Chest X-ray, AP view. Patient: 51 years old, sex M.
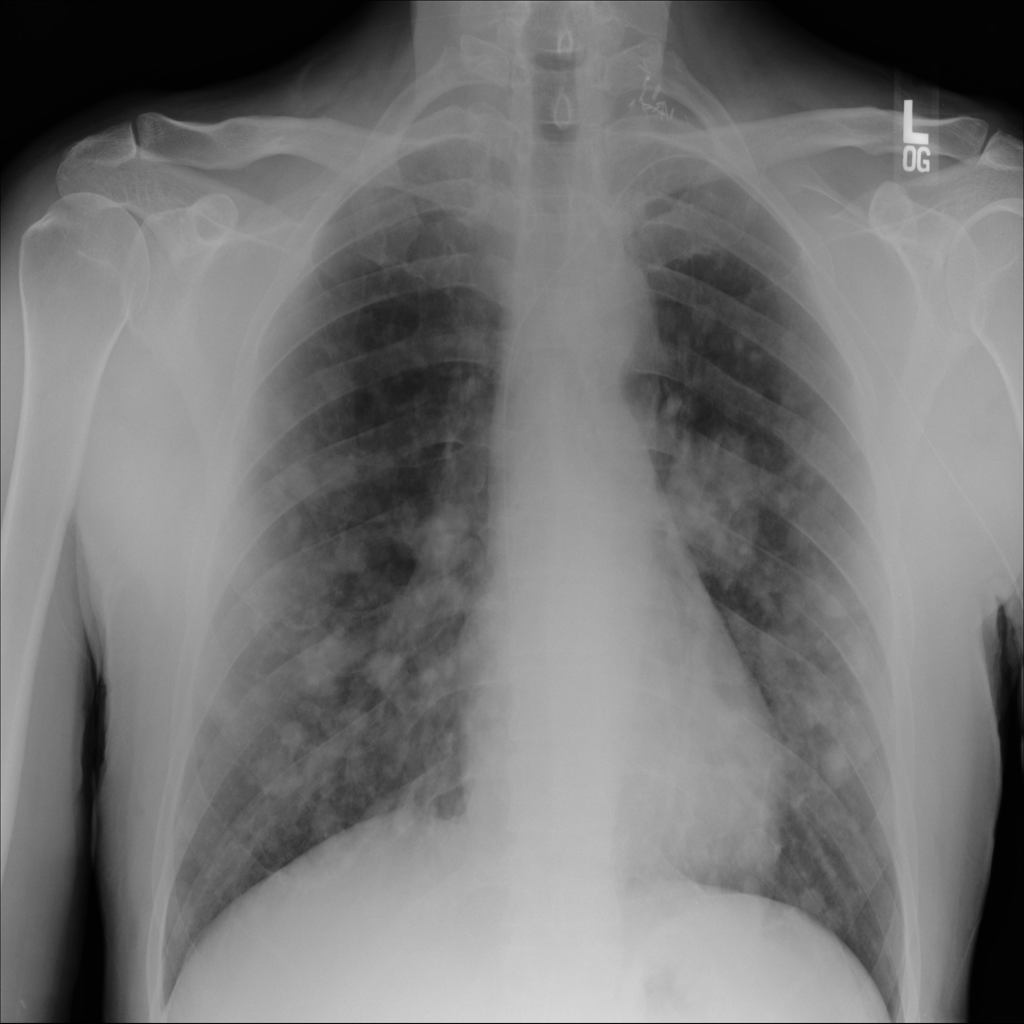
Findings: No Finding